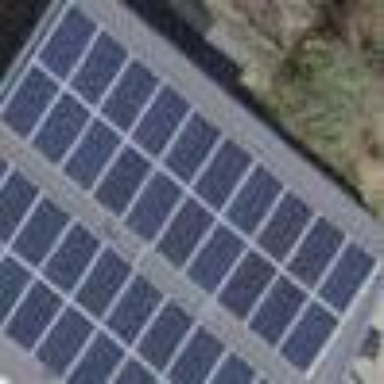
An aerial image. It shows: Solar power generator using photovoltaic method with solar photovoltaic panel types.